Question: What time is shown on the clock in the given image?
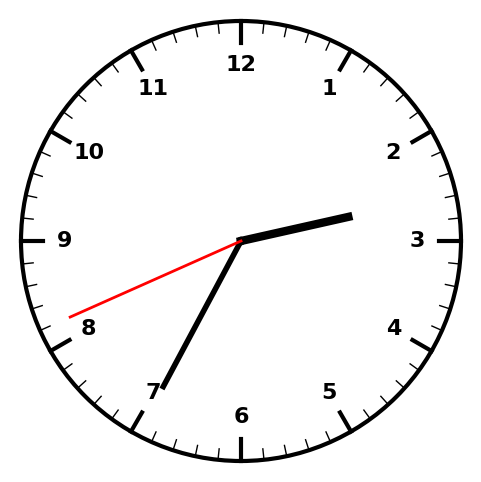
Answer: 02:34:41